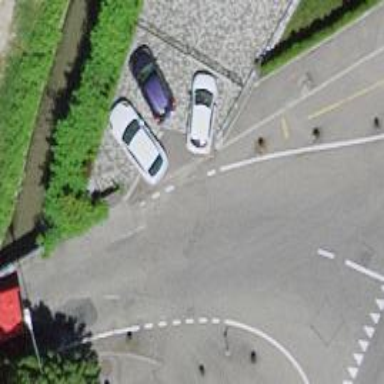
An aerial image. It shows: Unmarked road crossing.